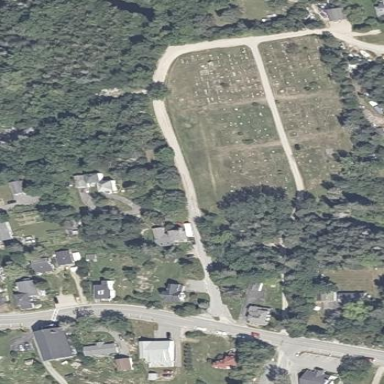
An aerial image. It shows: Cemetery.